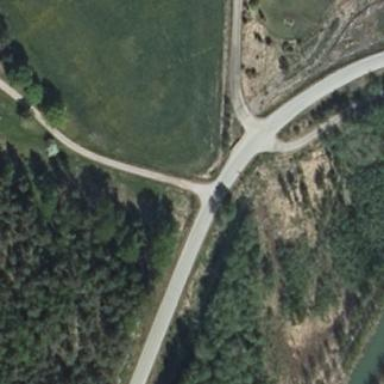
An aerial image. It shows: Tertiary road.